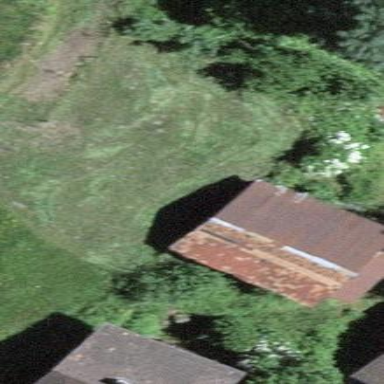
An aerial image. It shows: Rural barn.